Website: bh-photo
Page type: billing-address
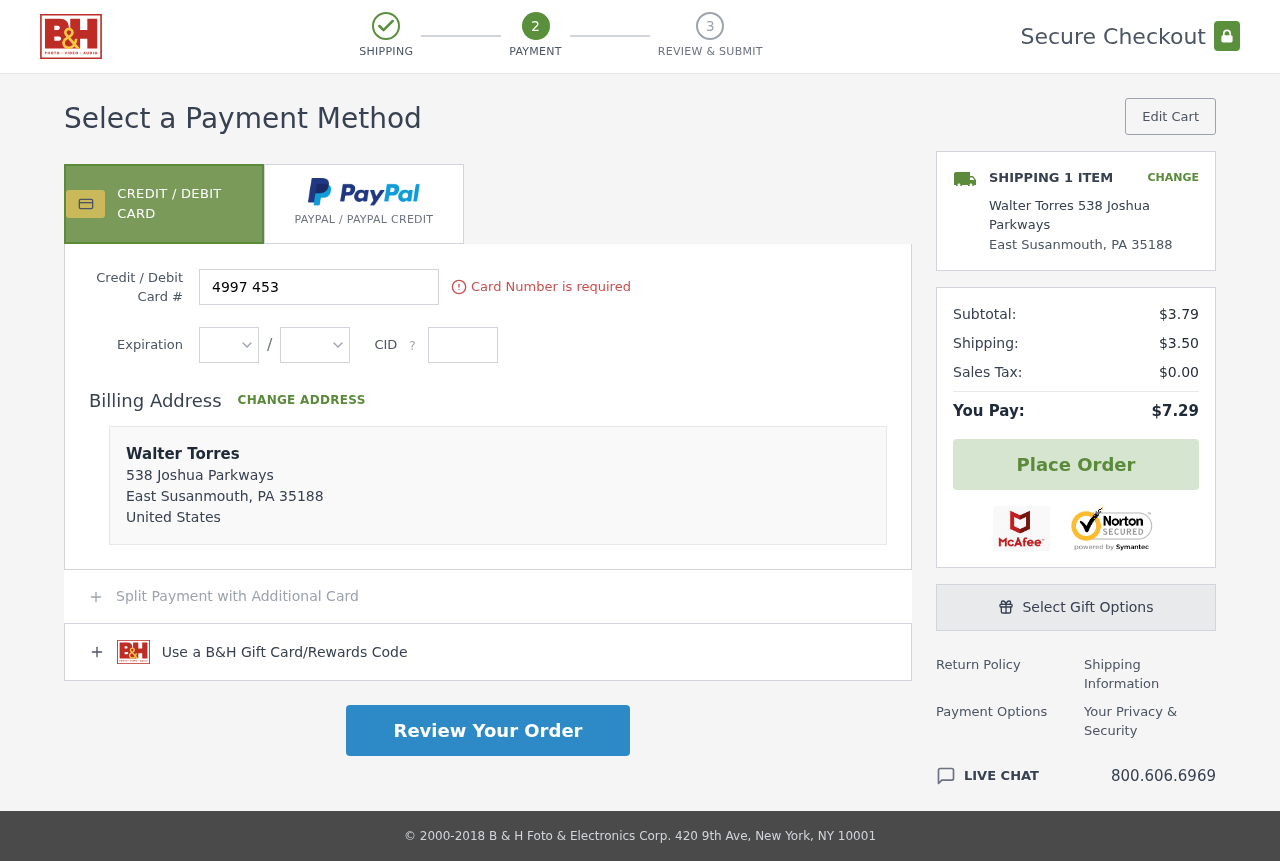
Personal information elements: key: PII_CARD_CVV
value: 698
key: PII_CARD_EXPIRY_MONTH
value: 02
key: PII_CARD_EXPIRY_YEAR
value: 26
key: PII_CARD_NUMBER
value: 4997 4539 9231 3849
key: PII_CITY
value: East Susanmouth
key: PII_COUNTRY
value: United States
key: PII_FULLNAME
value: Walter Torres
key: PII_FULLNAME2
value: Walter Torres
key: PII_POSTCODE
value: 35188
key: PII_STATE_ABBR
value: PA
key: PII_STREET
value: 538 Joshua Parkways
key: PII_POSTCODE_FULL
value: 35188
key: PII_POSTCODE_NUMERIC
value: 35188
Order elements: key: ORDER_NUM_ITEMS
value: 1
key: ORDER_SUBTOTAL
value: $3.79
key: ORDER_SHIPPING_COST
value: $3.50
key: ORDER_TAX
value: $0.00
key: ORDER_TOTAL
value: $7.29